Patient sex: M
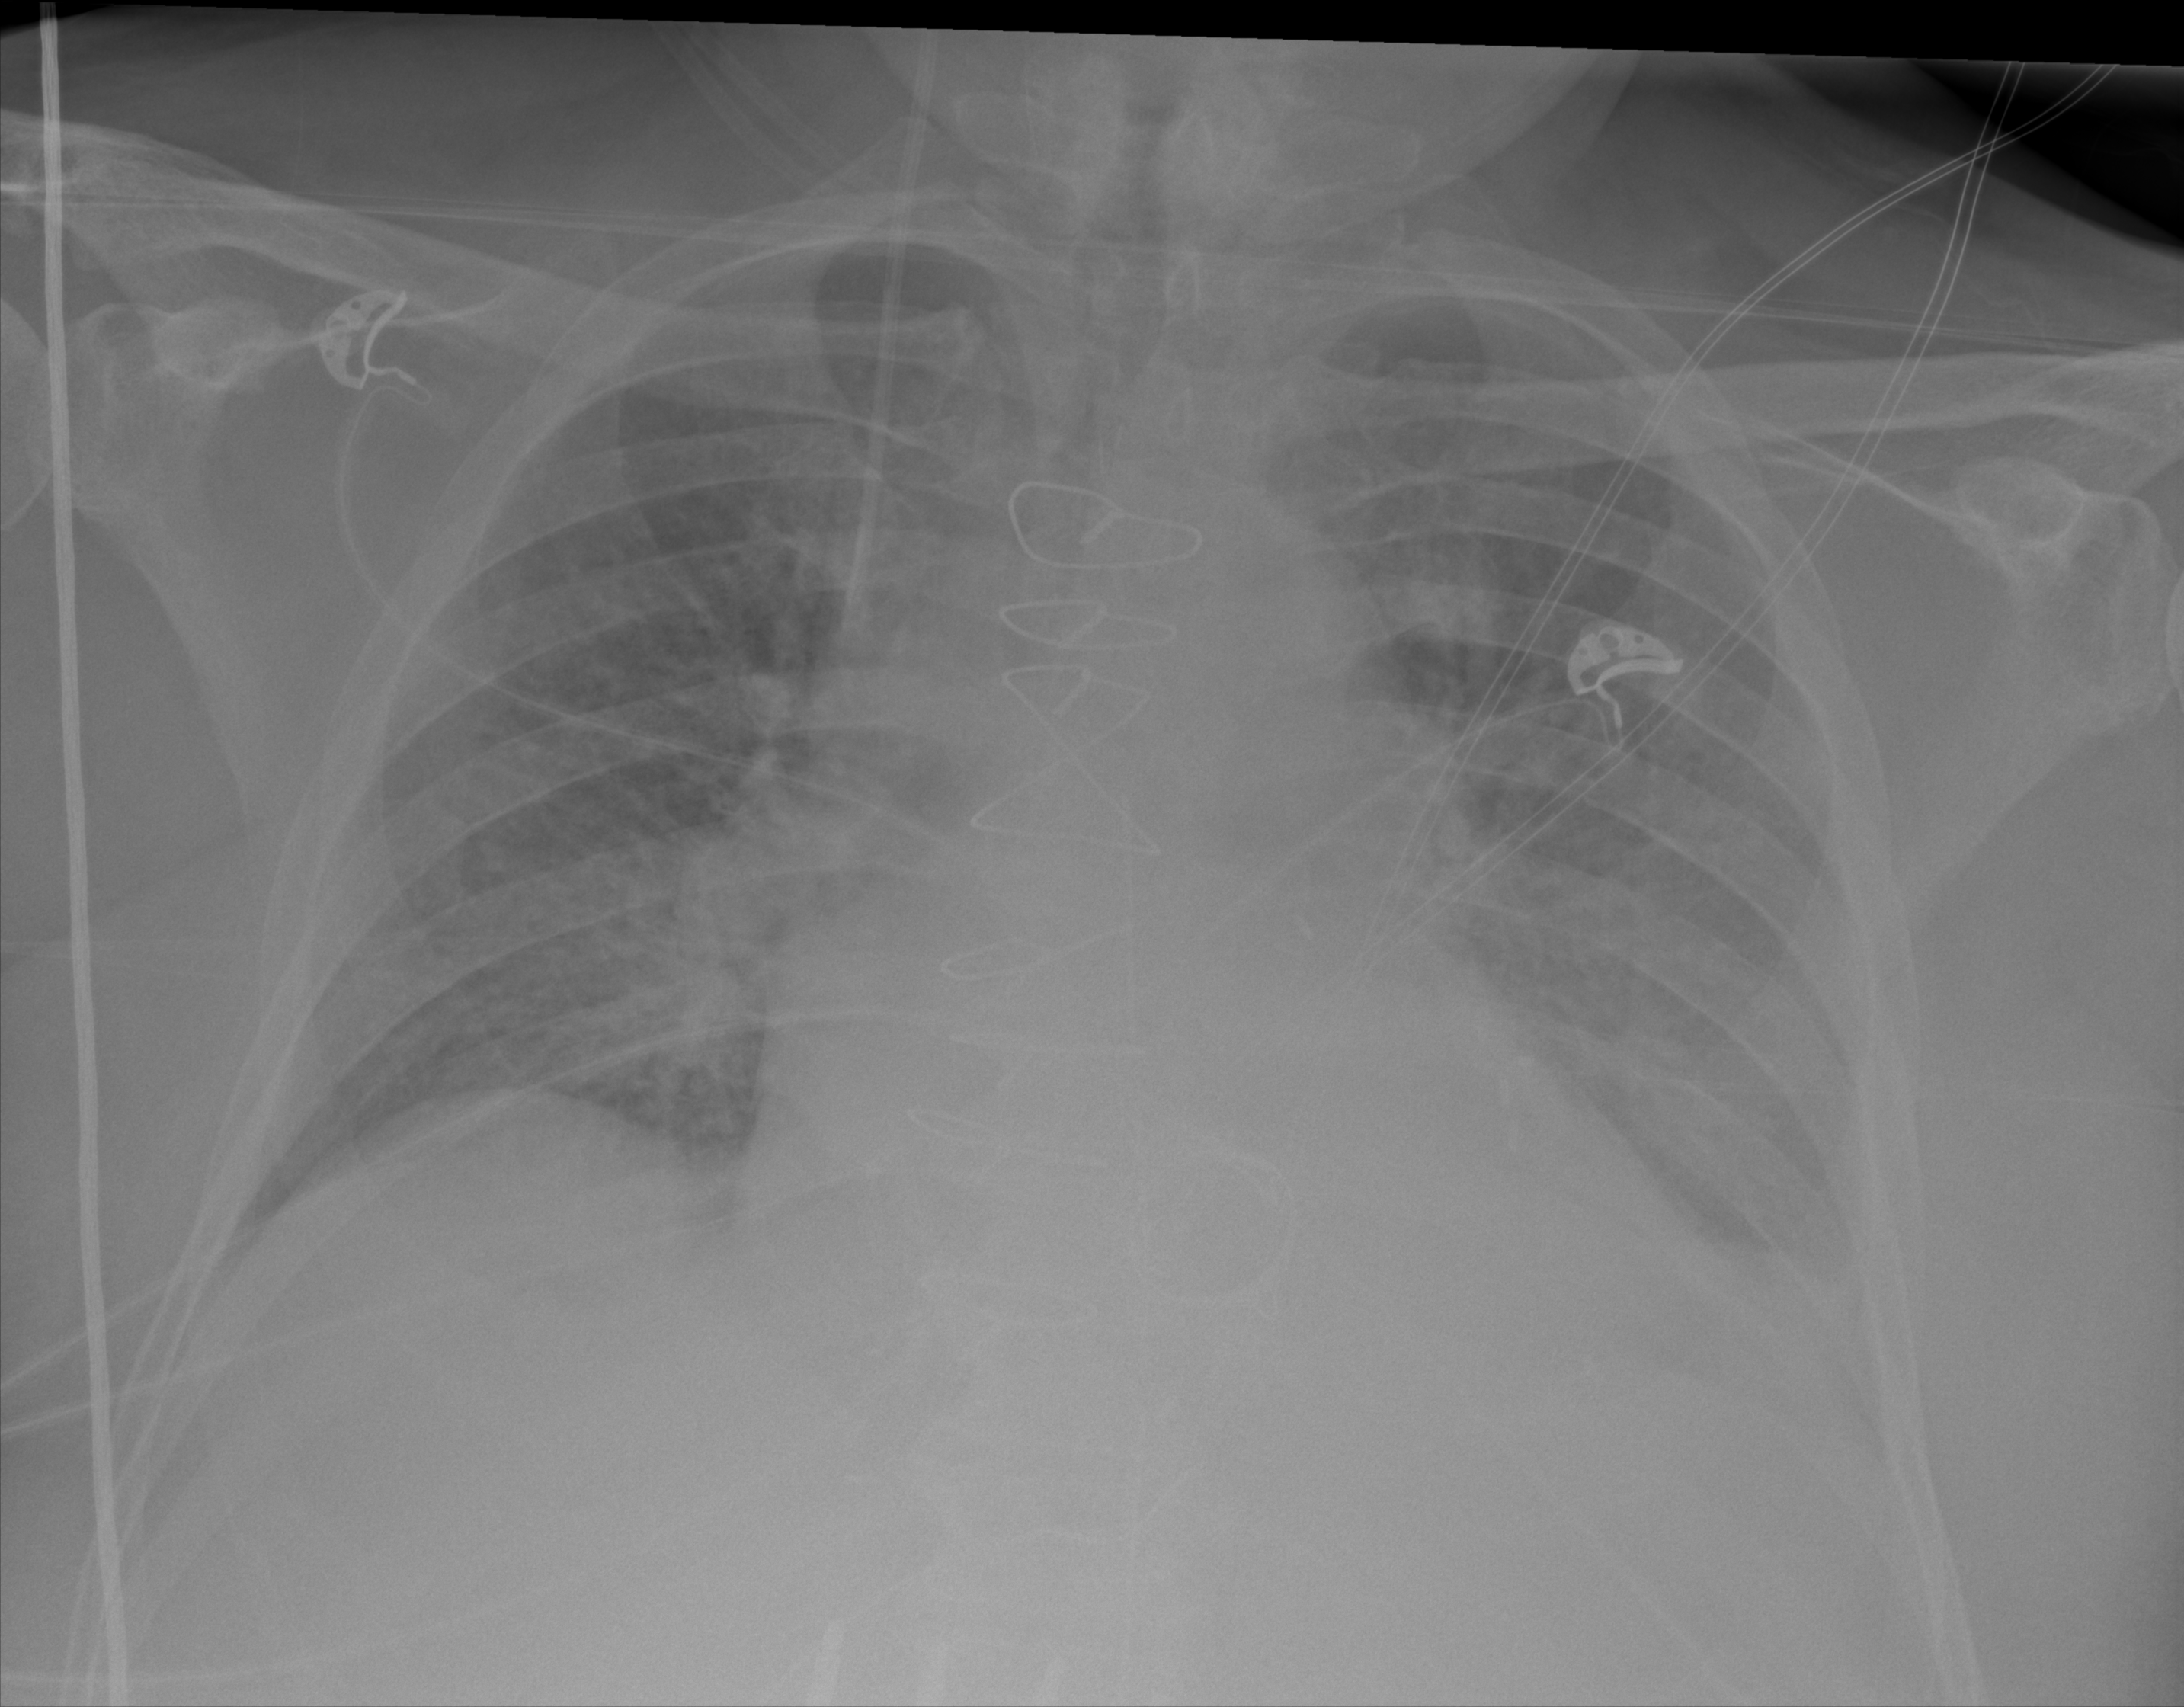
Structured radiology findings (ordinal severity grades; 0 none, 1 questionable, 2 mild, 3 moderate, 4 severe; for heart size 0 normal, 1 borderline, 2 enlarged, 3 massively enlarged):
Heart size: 2
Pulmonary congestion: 3
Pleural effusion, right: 1
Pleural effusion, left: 3
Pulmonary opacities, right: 3
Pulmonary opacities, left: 2
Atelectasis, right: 0
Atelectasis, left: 2